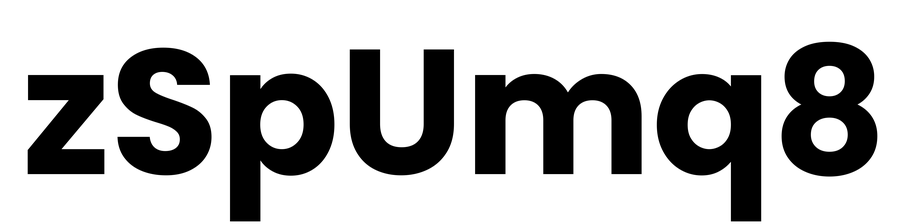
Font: Poppins-Bold